Field crop: tomato
Growth stage: 1
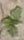
Species: solanum